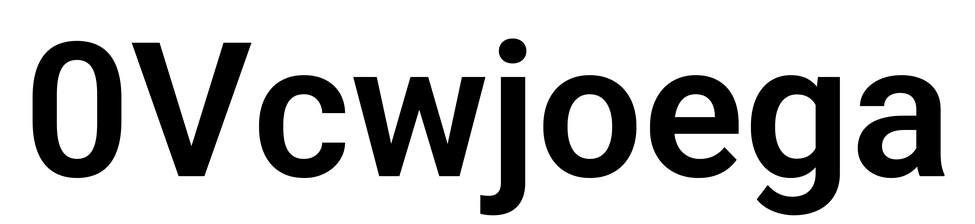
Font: Roboto_SemiBold